Question: When I try to check for an internet connection on my iPhone I get a bunch of errors. Can anyone help me to fix this?
The code:
'''
import Foundation
import SystemConfiguration
public class Reachability {
class func isConnectedToNetwork() -> Bool {
var zeroAddress = sockaddr_in()
zeroAddress.sin_len = UInt8(sizeofValue(zeroAddress))
zeroAddress.sin_family = sa_family_t(AF_INET)
let defaultRouteReachability = withUnsafePointer(&zeroAddress) {
SCNetworkReachabilityCreateWithAddress(nil, UnsafePointer($0))
}
var flags: SCNetworkReachabilityFlags = 0
if SCNetworkReachabilityGetFlags(defaultRouteReachability, &flags) == 0 {
return false
}
let isReachable = (flags & UInt32(kSCNetworkFlagsReachable)) != 0
let needsConnection = (flags & UInt32(kSCNetworkFlagsConnectionRequired)) != 0
return (isReachable && !needsConnection) ? true : false
}
}
'''
The errors with the code:

If it is unreadable, error 1 says:
> 'Int' is not convertible to 'SCNetworkReachabilityFlags'
Error 2 & 3:
> Could not find an overload for 'init' that accepts the supplied arguments
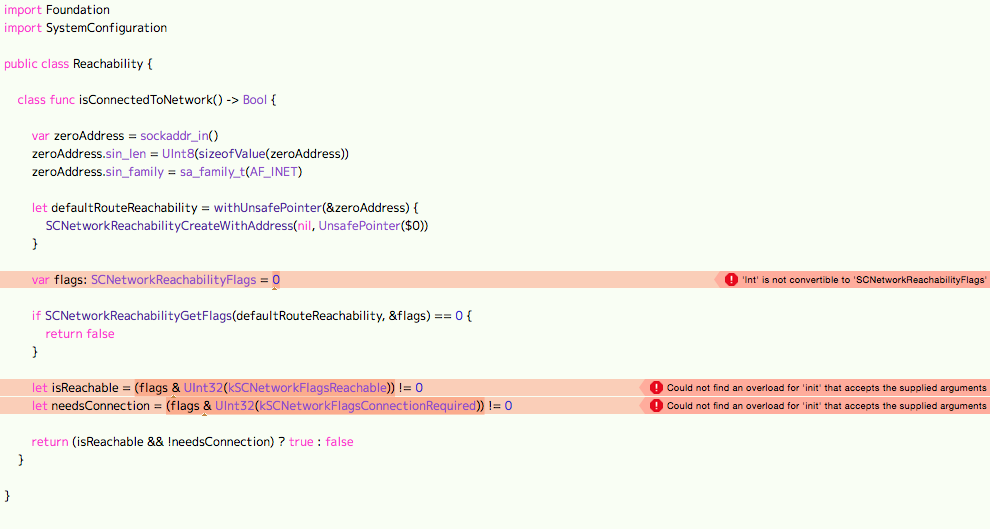
Answer: To solve the 4G issue mentioned in the comments I have used @AshleyMills reachability implementation as a reference and rewritten Reachability for Swift 3.1:
updated:
---
Reachability.swift file
'''
import Foundation
import SystemConfiguration
class Reachability {
var hostname: String?
var isRunning = false
var isReachableOnWWAN: Bool
var reachability: SCNetworkReachability?
var reachabilityFlags = SCNetworkReachabilityFlags()
let reachabilitySerialQueue = DispatchQueue(label: "ReachabilityQueue")
init(hostname: String) throws {
guard let reachability = SCNetworkReachabilityCreateWithName(nil, hostname) else {
throw Network.Error.failedToCreateWith(hostname)
}
self.reachability = reachability
self.hostname = hostname
isReachableOnWWAN = true
try start()
}
init() throws {
var zeroAddress = sockaddr_in()
zeroAddress.sin_len = UInt8(MemoryLayout<sockaddr_in>.size)
zeroAddress.sin_family = sa_family_t(AF_INET)
guard let reachability = withUnsafePointer(to: &zeroAddress, {
$0.withMemoryRebound(to: sockaddr.self, capacity: 1) {
SCNetworkReachabilityCreateWithAddress(nil, $0)
}
}) else {
throw Network.Error.failedToInitializeWith(zeroAddress)
}
self.reachability = reachability
isReachableOnWWAN = true
try start()
}
var status: Network.Status {
return !isConnectedToNetwork ? .unreachable :
isReachableViaWiFi ? .wifi :
isRunningOnDevice ? .wwan : .unreachable
}
var isRunningOnDevice: Bool = {
#if targetEnvironment(simulator)
return false
#else
return true
#endif
}()
deinit { stop() }
}
'''
---
'''
extension Reachability {
func start() throws {
guard let reachability = reachability, !isRunning else { return }
var context = SCNetworkReachabilityContext(version: 0, info: nil, retain: nil, release: nil, copyDescription: nil)
context.info = Unmanaged<Reachability>.passUnretained(self).toOpaque()
guard SCNetworkReachabilitySetCallback(reachability, callout, &context) else { stop()
throw Network.Error.failedToSetCallout
}
guard SCNetworkReachabilitySetDispatchQueue(reachability, reachabilitySerialQueue) else { stop()
throw Network.Error.failedToSetDispatchQueue
}
reachabilitySerialQueue.async { self.flagsChanged() }
isRunning = true
}
func stop() {
defer { isRunning = false }
guard let reachability = reachability else { return }
SCNetworkReachabilitySetCallback(reachability, nil, nil)
SCNetworkReachabilitySetDispatchQueue(reachability, nil)
self.reachability = nil
}
var isConnectedToNetwork: Bool {
return isReachable &&
!isConnectionRequiredAndTransientConnection &&
!(isRunningOnDevice && isWWAN && !isReachableOnWWAN)
}
var isReachableViaWiFi: Bool {
return isReachable && isRunningOnDevice && !isWWAN
}
/// Flags that indicate the reachability of a network node name or address, including whether a connection is required, and whether some user intervention might be required when establishing a connection.
var flags: SCNetworkReachabilityFlags? {
guard let reachability = reachability else { return nil }
var flags = SCNetworkReachabilityFlags()
return withUnsafeMutablePointer(to: &flags) {
SCNetworkReachabilityGetFlags(reachability, UnsafeMutablePointer($0))
} ? flags : nil
}
/// compares the current flags with the previous flags and if changed posts a flagsChanged notification
func flagsChanged() {
guard let flags = flags, flags != reachabilityFlags else { return }
reachabilityFlags = flags
NotificationCenter.default.post(name: .flagsChanged, object: self)
}
/// The specified node name or address can be reached via a transient connection, such as PPP.
var transientConnection: Bool { return flags?.contains(.transientConnection) == true }
/// The specified node name or address can be reached using the current network configuration.
var isReachable: Bool { return flags?.contains(.reachable) == true }
/// The specified node name or address can be reached using the current network configuration, but a connection must first be established. If this flag is set, the kSCNetworkReachabilityFlagsConnectionOnTraffic flag, kSCNetworkReachabilityFlagsConnectionOnDemand flag, or kSCNetworkReachabilityFlagsIsWWAN flag is also typically set to indicate the type of connection required. If the user must manually make the connection, the kSCNetworkReachabilityFlagsInterventionRequired flag is also set.
var connectionRequired: Bool { return flags?.contains(.connectionRequired) == true }
/// The specified node name or address can be reached using the current network configuration, but a connection must first be established. Any traffic directed to the specified name or address will initiate the connection.
var connectionOnTraffic: Bool { return flags?.contains(.connectionOnTraffic) == true }
/// The specified node name or address can be reached using the current network configuration, but a connection must first be established.
var interventionRequired: Bool { return flags?.contains(.interventionRequired) == true }
/// The specified node name or address can be reached using the current network configuration, but a connection must first be established. The connection will be established "On Demand" by the CFSocketStream programming interface (see CFStream Socket Additions for information on this). Other functions will not establish the connection.
var connectionOnDemand: Bool { return flags?.contains(.connectionOnDemand) == true }
/// The specified node name or address is one that is associated with a network interface on the current system.
var isLocalAddress: Bool { return flags?.contains(.isLocalAddress) == true }
/// Network traffic to the specified node name or address will not go through a gateway, but is routed directly to one of the interfaces in the system.
var isDirect: Bool { return flags?.contains(.isDirect) == true }
/// The specified node name or address can be reached via a cellular connection, such as EDGE or GPRS.
var isWWAN: Bool { return flags?.contains(.isWWAN) == true }
/// The specified node name or address can be reached using the current network configuration, but a connection must first be established. If this flag is set
/// The specified node name or address can be reached via a transient connection, such as PPP.
var isConnectionRequiredAndTransientConnection: Bool {
return (flags?.intersection([.connectionRequired, .transientConnection]) == [.connectionRequired, .transientConnection]) == true
}
}
'''
---
'''
func callout(reachability: SCNetworkReachability, flags: SCNetworkReachabilityFlags, info: UnsafeMutableRawPointer?) {
guard let info = info else { return }
DispatchQueue.main.async {
Unmanaged<Reachability>
.fromOpaque(info)
.takeUnretainedValue()
.flagsChanged()
}
}
'''
---
'''
extension Notification.Name {
static let flagsChanged = Notification.Name("FlagsChanged")
}
'''
---
'''
struct Network {
static var reachability: Reachability!
enum Status: String {
case unreachable, wifi, wwan
}
enum Error: Swift.Error {
case failedToSetCallout
case failedToSetDispatchQueue
case failedToCreateWith(String)
case failedToInitializeWith(sockaddr_in)
}
}
'''
---
Usage
Initialize it in your AppDelegate.swift didFinishLaunchingWithOptions method and handle any errors that might occur:
'''
import UIKit
@UIApplicationMain
class AppDelegate: UIResponder, UIApplicationDelegate {
var window: UIWindow?
func application(_ application: UIApplication, didFinishLaunchingWithOptions launchOptions: [UIApplication.LaunchOptionsKey: Any]?) -> Bool {
do {
try Network.reachability = Reachability(hostname: "www.google.com")
}
catch {
switch error as? Network.Error {
case let .failedToCreateWith(hostname)?:
print("Network error:
Failed to create reachability object With host named:", hostname)
case let .failedToInitializeWith(address)?:
print("Network error:
Failed to initialize reachability object With address:", address)
case .failedToSetCallout?:
print("Network error:
Failed to set callout")
case .failedToSetDispatchQueue?:
print("Network error:
Failed to set DispatchQueue")
case .none:
print(error)
}
}
return true
}
}
'''
---
And a view controller sample:
'''
import UIKit
class ViewController: UIViewController {
override func viewDidLoad() {
super.viewDidLoad()
NotificationCenter.default
.addObserver(self,
selector: #selector(statusManager),
name: .flagsChanged,
object: nil)
updateUserInterface()
}
func updateUserInterface() {
switch Network.reachability.status {
case .unreachable:
view.backgroundColor = .red
case .wwan:
view.backgroundColor = .yellow
case .wifi:
view.backgroundColor = .green
}
print("Reachability Summary")
print("Status:", Network.reachability.status)
print("HostName:", Network.reachability.hostname ?? "nil")
print("Reachable:", Network.reachability.isReachable)
print("Wifi:", Network.reachability.isReachableViaWiFi)
}
@objc func statusManager(_ notification: Notification) {
updateUserInterface()
}
}
'''
<URL>